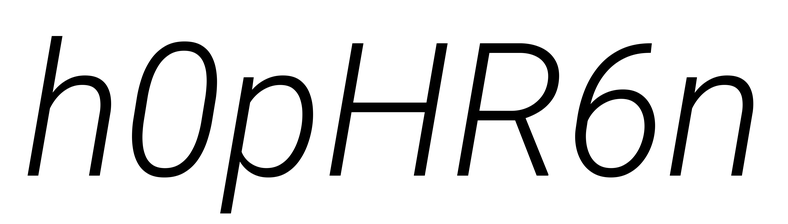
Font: Roboto-Italic_Light_Italic